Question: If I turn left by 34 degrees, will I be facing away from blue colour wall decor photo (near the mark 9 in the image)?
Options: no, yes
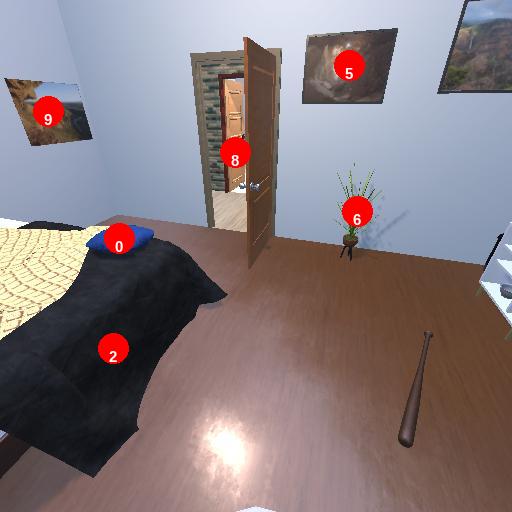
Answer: no